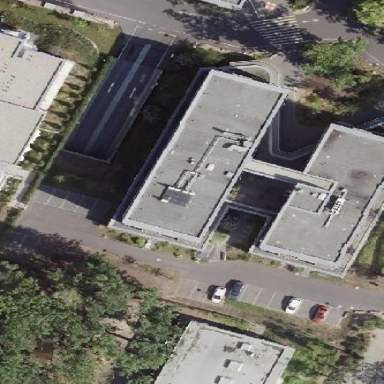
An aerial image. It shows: Part of building.